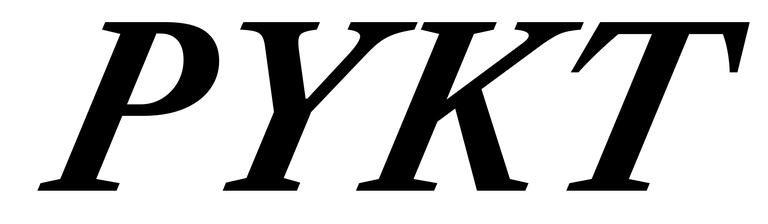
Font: LibreCaslonText-Italic_Bold_Italic